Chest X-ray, AP view. Patient: 69 years old, sex M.
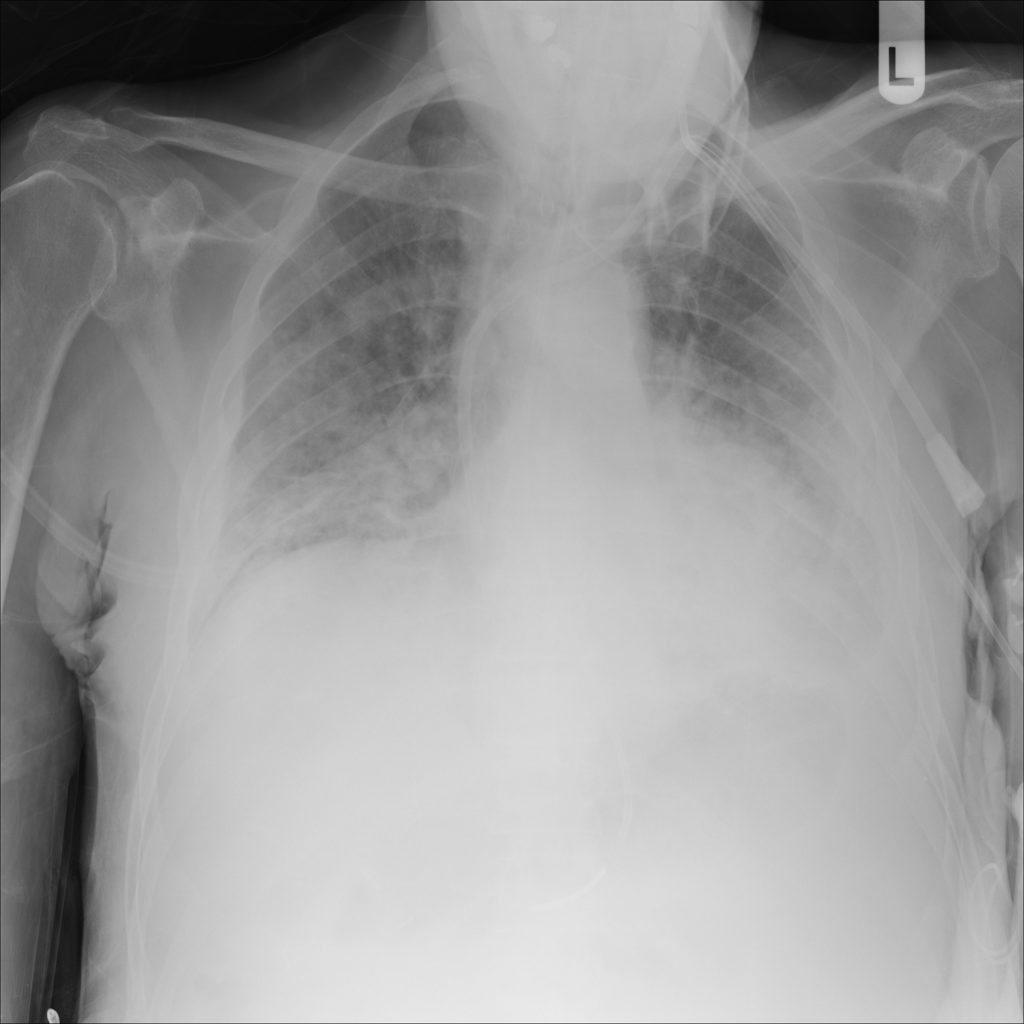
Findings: Infiltration